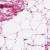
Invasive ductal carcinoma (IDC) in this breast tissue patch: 0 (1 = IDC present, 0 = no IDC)